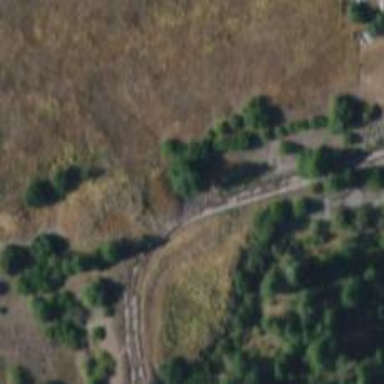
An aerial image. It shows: Abandoned road.